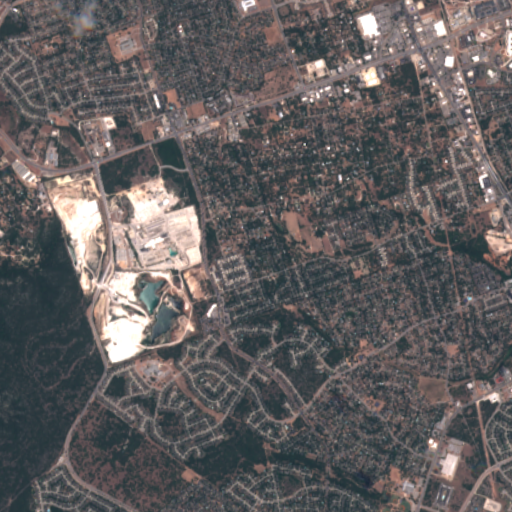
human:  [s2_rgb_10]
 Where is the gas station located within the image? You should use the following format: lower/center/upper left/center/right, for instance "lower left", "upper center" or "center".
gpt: The gas station is located in the upper right of the image.
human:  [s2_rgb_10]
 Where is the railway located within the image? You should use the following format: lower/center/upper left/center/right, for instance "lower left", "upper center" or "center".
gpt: The railway is located in the upper right of the image.
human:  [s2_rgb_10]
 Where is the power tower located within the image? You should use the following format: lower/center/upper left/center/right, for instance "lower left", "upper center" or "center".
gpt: There is no power tower in the image.